Question: The example-code below creates a single QTableView.

Question: How to modify this code to make odd-numbered Items background color grey and even-numbered items black. Should CSS's 'alternate-background-color' be used? With that flags?
'''
import sys, os
from PyQt4 import QtCore, QtGui
app=QtGui.QApplication(sys.argv)
class TableModel(QtCore.QAbstractTableModel):
def __init__(self):
QtCore.QAbstractTableModel.__init__(self)
self.items=['One','Two','Three','Four','Five','Six','Seven']
def rowCount(self, parent=QtCore.QModelIndex()):
return len(self.items)
def columnCount(self, index=QtCore.QModelIndex()):
return 1
def data(self, index, role):
if not index.isValid() or not (0<=index.row()<len(self.items)):
return QtCore.QVariant()
item=str(self.items[index.row()])
if role==QtCore.Qt.UserRole:
return item
if role==QtCore.Qt.DisplayRole:
return item
if role==QtCore.Qt.TextColorRole:
return QtCore.QVariant(QtGui.QColor(QtCore.Qt.white))
def headerData(self, column, orientation, role=QtCore.Qt.DisplayRole):
if role!=QtCore.Qt.DisplayRole: return QtCore.QVariant()
if orientation==QtCore.Qt.Horizontal: return QtCore.QVariant('My Column Name')
class TableView(QtGui.QTableView):
def __init__(self, parent=None):
super(TableView, self).__init__(parent)
self.horizontalHeader().setResizeMode(QtGui.QHeaderView.Stretch)
self.horizontalHeader().setDefaultAlignment(QtCore.Qt.AlignHCenter | QtCore.Qt.AlignVCenter)
myModel=TableModel()
self.setModel(myModel)
appStyle="""
QTableView
{
background-color: black;
gridline-color:black;
color: black;
selection-color: black;
}
QTableView::item
{
color: white;
background:black;
}
QTableView::item:hover
{
color: black;
background:#ffaa00;
}
QTableView::item:focus
{
color: black;
background:#0063cd;
}
"""
self.setStyleSheet(appStyle)
view=TableView()
view.show()
sys.exit(app.exec_())
'''
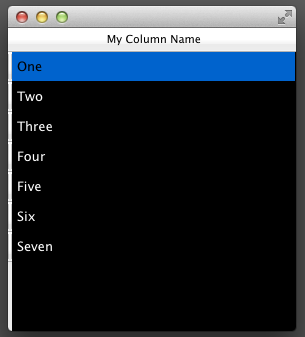
Answer: Here is how to control Item's background color using a model. CSS is used later for everything else:
'''
import sys, os
from PyQt4 import QtCore, QtGui
app=QtGui.QApplication(sys.argv)
class TableModel(QtCore.QAbstractTableModel):
def __init__(self):
QtCore.QAbstractTableModel.__init__(self)
self.items=['One','Two','Three','Four','Five','Six','Seven']
def rowCount(self, parent=QtCore.QModelIndex()):
return len(self.items)
def columnCount(self, index=QtCore.QModelIndex()):
return 1
def data(self, index, role):
if not index.isValid() or not (0<=index.row()<len(self.items)):
return QtCore.QVariant()
item=str(self.items[index.row()])
if role==QtCore.Qt.UserRole:
return item
if role==QtCore.Qt.DisplayRole:
return item
if role==QtCore.Qt.TextColorRole:
return QtCore.QVariant(QtGui.QColor(QtCore.Qt.white))
if role == QtCore.Qt.BackgroundRole:
if index.row()%2:
return QtCore.QVariant(QtGui.QColor("#242424"))
else:
return QtCore.QVariant(QtGui.QColor(QtCore.Qt.black))
def headerData(self, column, orientation, role=QtCore.Qt.DisplayRole):
if role!=QtCore.Qt.DisplayRole: return QtCore.QVariant()
if orientation==QtCore.Qt.Horizontal: return QtCore.QVariant('My Column Name')
class TableView(QtGui.QTableView):
def __init__(self, parent=None):
super(TableView, self).__init__(parent)
self.horizontalHeader().setResizeMode(QtGui.QHeaderView.Stretch)
self.horizontalHeader().setDefaultAlignment(QtCore.Qt.AlignHCenter | QtCore.Qt.AlignVCenter)
myModel=TableModel()
self.setModel(myModel)
appStyle="""
QTableView
{
background-color: black;
gridline-color:grey;
color: black;
}
QTableView::item
{
color: white;
}
QTableView::item:hover
{
color: black;
background: #ffaa00;
}
QTableView::item:focus
{
color: black;
background: #0063cd;
}
"""
self.setStyleSheet(appStyle)
view=TableView()
view.show()
sys.exit(app.exec_())
'''